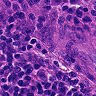
Metastatic tissue present: yes